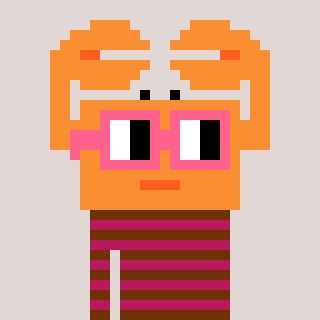
a pixel art character with square pink glasses, a crab-shaped head and a darkpink-colored body on a warm background